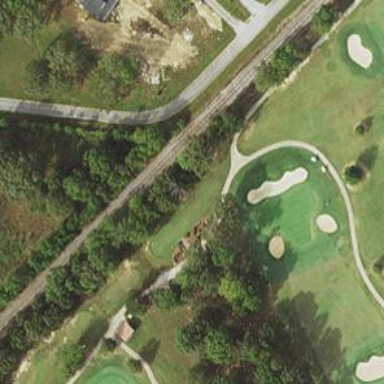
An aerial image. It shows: Golf hole.